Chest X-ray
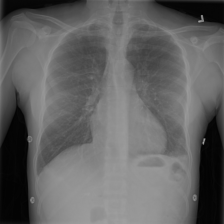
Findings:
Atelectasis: negative
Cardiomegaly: negative
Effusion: negative
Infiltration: negative
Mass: negative
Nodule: negative
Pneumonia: negative
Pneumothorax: negative
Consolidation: negative
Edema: negative
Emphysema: negative
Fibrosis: negative
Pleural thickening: negative
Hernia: negative